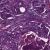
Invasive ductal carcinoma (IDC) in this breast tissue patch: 1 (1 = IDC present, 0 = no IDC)